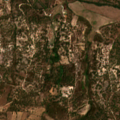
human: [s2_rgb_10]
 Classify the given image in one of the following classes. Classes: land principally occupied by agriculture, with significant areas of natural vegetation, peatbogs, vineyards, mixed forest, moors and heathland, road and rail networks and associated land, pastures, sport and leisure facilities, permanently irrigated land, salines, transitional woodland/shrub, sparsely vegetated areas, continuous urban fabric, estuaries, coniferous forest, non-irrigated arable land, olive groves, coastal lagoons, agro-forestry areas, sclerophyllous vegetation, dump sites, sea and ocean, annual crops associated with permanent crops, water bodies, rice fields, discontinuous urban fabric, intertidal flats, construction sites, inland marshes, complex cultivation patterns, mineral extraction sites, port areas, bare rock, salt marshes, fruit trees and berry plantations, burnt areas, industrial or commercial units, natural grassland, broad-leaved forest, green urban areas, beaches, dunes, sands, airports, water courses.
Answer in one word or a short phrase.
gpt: permanently irrigated land, olive groves, complex cultivation patterns, broad-leaved forest